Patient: sex M, age 75
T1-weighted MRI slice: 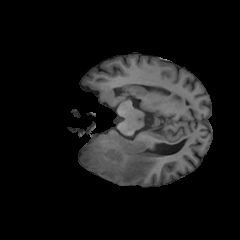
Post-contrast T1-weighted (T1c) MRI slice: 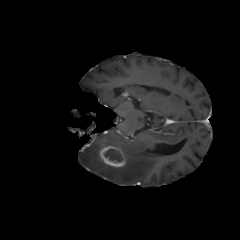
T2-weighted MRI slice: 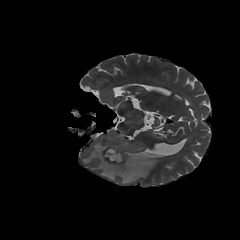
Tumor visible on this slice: yes
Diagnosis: Glioblastoma, IDH-wildtype
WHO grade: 4